Question: I have an animated menu with some cascade opacity animations that are executed when opening the menu, and when hovering each button. It just adds '.colorHigh' class to each icon on the menu every 100 ms.
You can see a <URL>.
When opening the menu in almost any browser (Opera, Chrome, FF...), the animation works correctly, but if you open it on IE (IE v11, in this case), it just animates no opacities at all, with the result you can see in this image:

---
Opacities have been given following <URL>, and I think animation is correctly spelled, as seen on here:
'''
@-webkit-keyframes color_change { 0% { opacity: 0; filter:alpha(opacity=0); } 50% { opacity: 0.3; filter:alpha(opacity=30); } 100% { opacity: 0.1; filter:alpha(opacity=10); }}
@-ms-keyframes color_change { 0% { opacity: 0; filter:alpha(opacity=0); } 50% { opacity: 0.3; filter:alpha(opacity=30); } 100% { opacity: 0.1; filter:alpha(opacity=10); }}
@keyframes color_change { 0% { opacity: 0; filter:alpha(opacity=0); } 50% { opacity: 0.3; filter:alpha(opacity=30); } 100% { opacity: 0.1; filter:alpha(opacity=10); }}
.colorHigh{
-webkit-animation:color_change 0.8s ease-in forwards ;
-ms-animation:color_change 0.8s ease-in forwards ;
animation:color_change 0.8s ease-in forwards ;}
'''
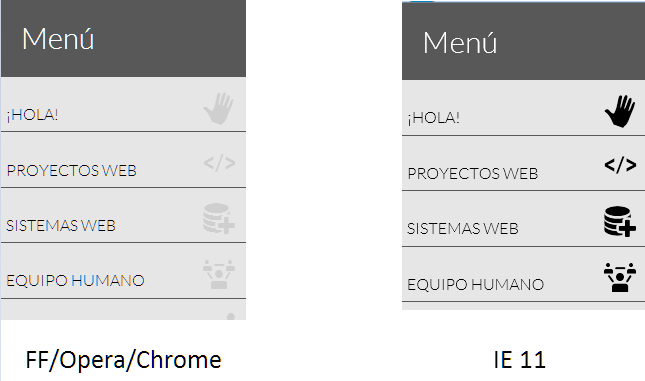
Answer: It seems like IE does not apply the opacity on the pseudo element. Try setting 'opacity:inherit' on your pseudo elements like so: '.icon-social::before {opacity:inherit;}'.
This fixes it. At least in IE11. Can't test IE10 right now.
Interesting behavior. Will keep this in mind myself.
---
: In this particular case, an almost perfect opacity emulator for pseudoelements can be done by affecting its color, having in mind 'color:transparent' is a valid color and works properly on IE 11:
example
'''
@-webkit-keyframes color_out { 0% { color: #BABABA; } 100% { color: transparent; }}
@-ms-keyframes color_out { 0% { color: #BABABA; } 100% { color: transparent; }}
@keyframes color_out { 0% { color: #BABABA; } 100% { color: transparent; }}
'''